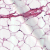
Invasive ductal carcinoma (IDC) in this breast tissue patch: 0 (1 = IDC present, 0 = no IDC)